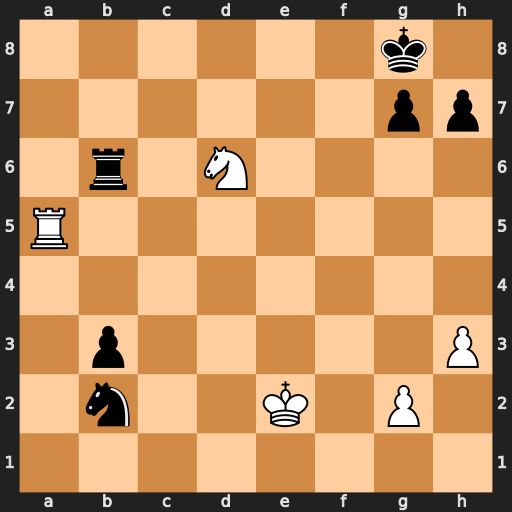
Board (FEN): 6k1/6pp/1r1N4/R7/8/1p5P/1n2K1P1/8
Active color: w
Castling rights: -
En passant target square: -
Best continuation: Ra8+ Rb8 Rxb8#